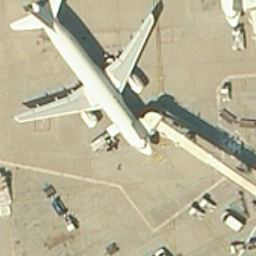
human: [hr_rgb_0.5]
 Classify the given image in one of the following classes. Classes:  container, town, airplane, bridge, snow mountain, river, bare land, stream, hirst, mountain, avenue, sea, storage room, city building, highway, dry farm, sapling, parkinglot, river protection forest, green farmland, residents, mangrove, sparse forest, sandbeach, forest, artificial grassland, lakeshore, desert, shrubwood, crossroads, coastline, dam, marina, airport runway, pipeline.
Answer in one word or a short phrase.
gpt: airplane